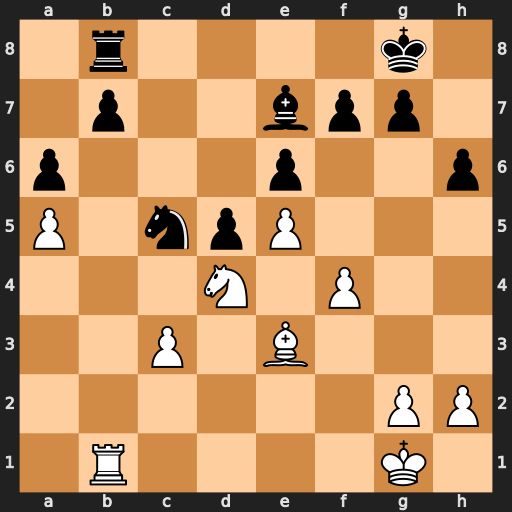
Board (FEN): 1r4k1/1p2bpp1/p3p2p/P1npP3/3N1P2/2P1B3/6PP/1R4K1
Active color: w
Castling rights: -
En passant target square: -
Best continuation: Nc6 Re8 Nxe7+ Rxe7 Bxc5